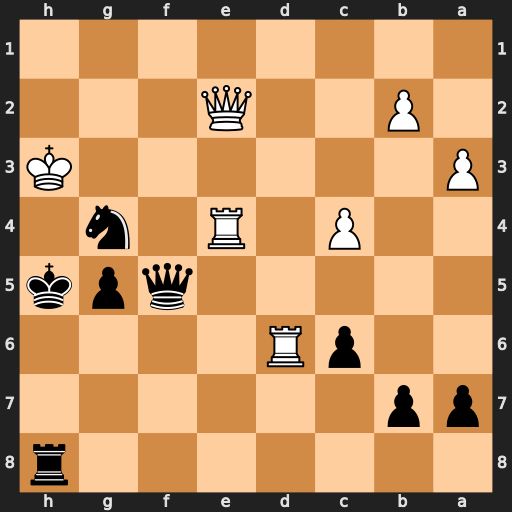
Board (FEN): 7r/pp6/2pR4/5qpk/2P1R1n1/P6K/1P2Q3/8
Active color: b
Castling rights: -
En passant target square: -
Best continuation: Qxe4 Qxe4 Nf2+ Kg2 Nxe4